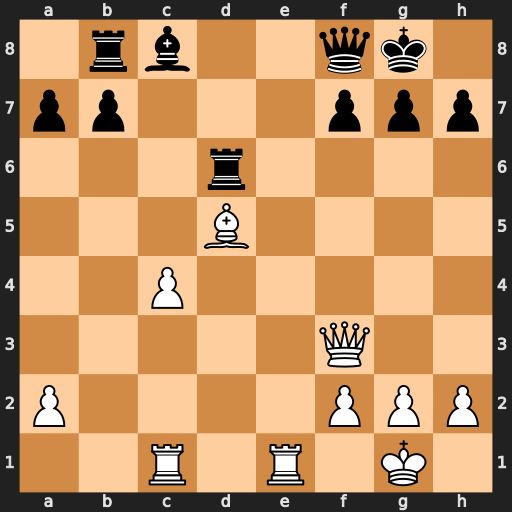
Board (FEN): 1rb2qk1/pp3ppp/3r4/3B4/2P5/5Q2/P4PPP/2R1R1K1
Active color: w
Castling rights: -
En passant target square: -
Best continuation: Qxf7+ Qxf7 Re8#